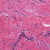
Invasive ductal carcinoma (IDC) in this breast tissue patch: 0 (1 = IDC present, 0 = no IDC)